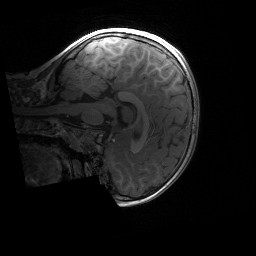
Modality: T1w
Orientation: sagittal
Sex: male
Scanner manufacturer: siemens
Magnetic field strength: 3 T
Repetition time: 1.9 s
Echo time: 0.00243 s